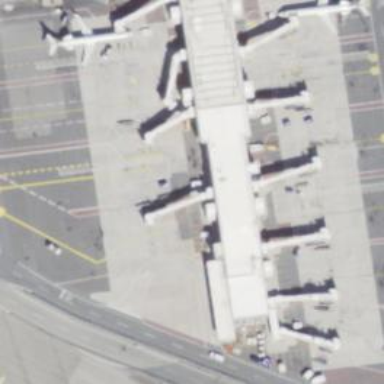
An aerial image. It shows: Airport gate.